Question: Is there any documentation that lists the predefined symbol names (or spelling conventions) that sympy renders as specialized math symbols? For instance, I found the ones shown below by trial and error.

I've tried Google searches and searches within the sympy docs and source code without finding anything other than a listing of greek letter names.
I'm using sympy 0.7.6 (in ipython notebook 2.3).
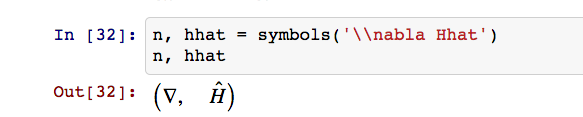
Answer: <URL> contains the items that are identified as LaTeX entities.